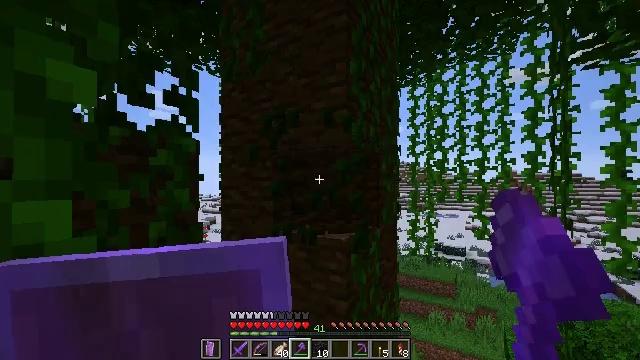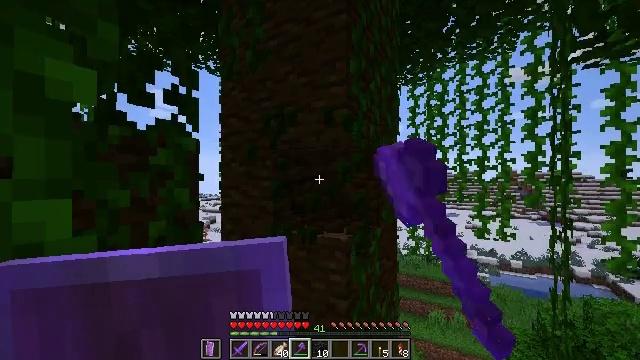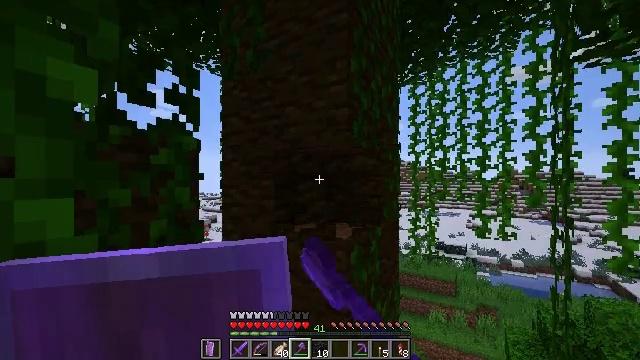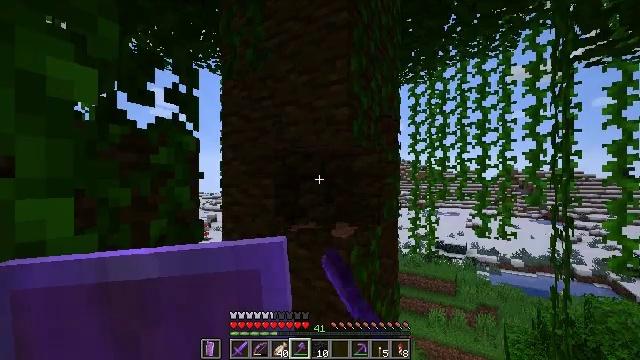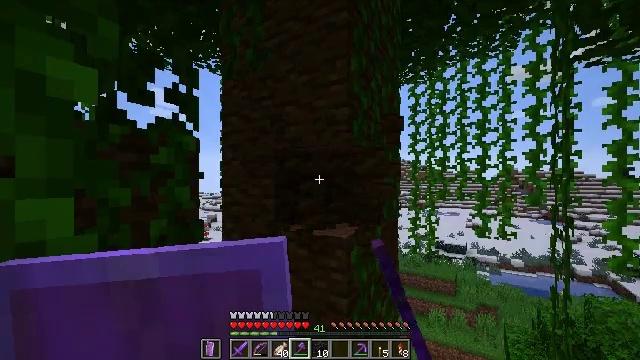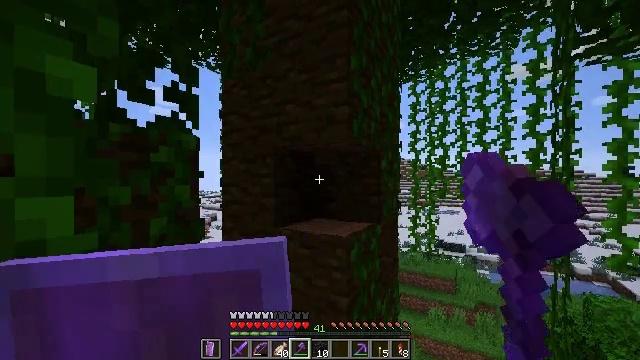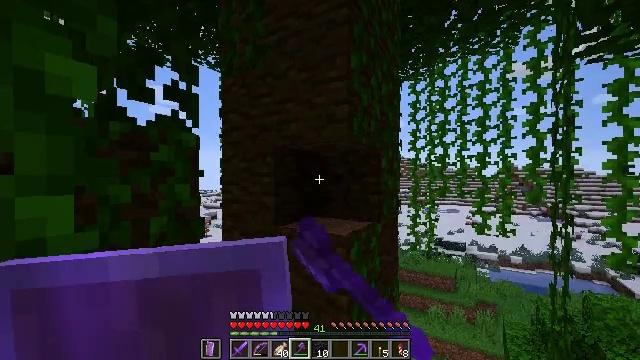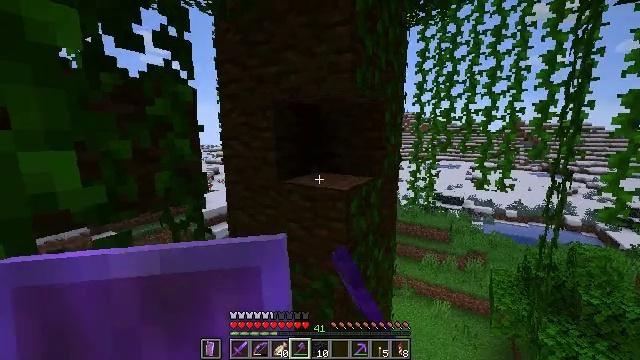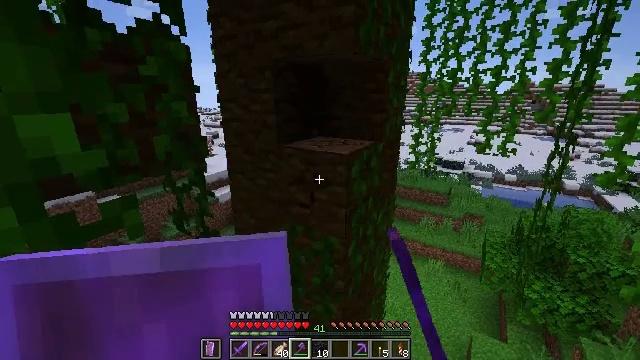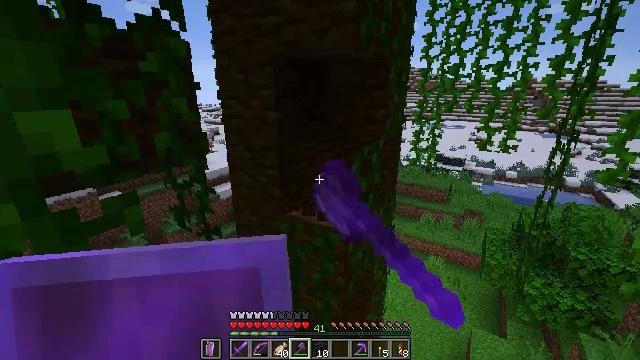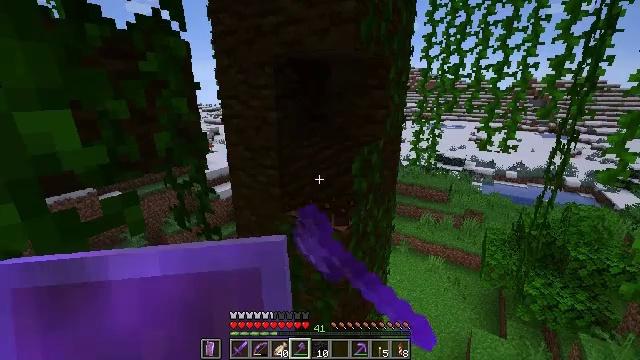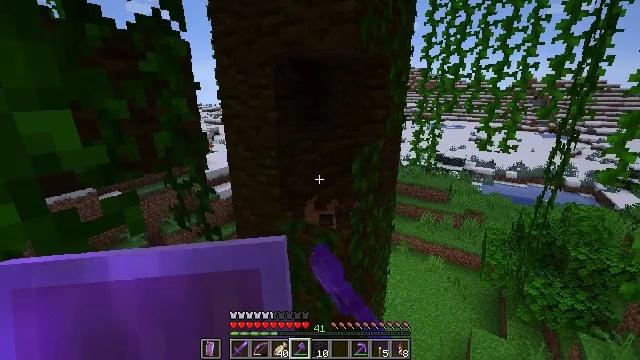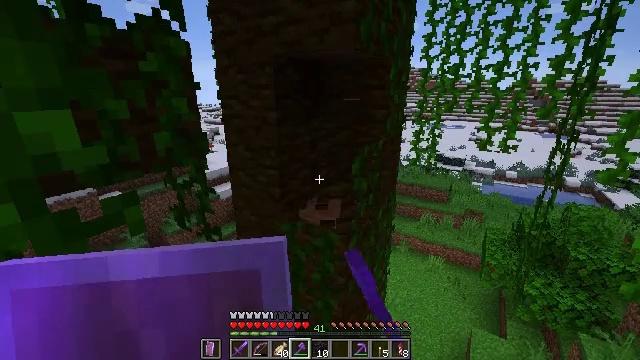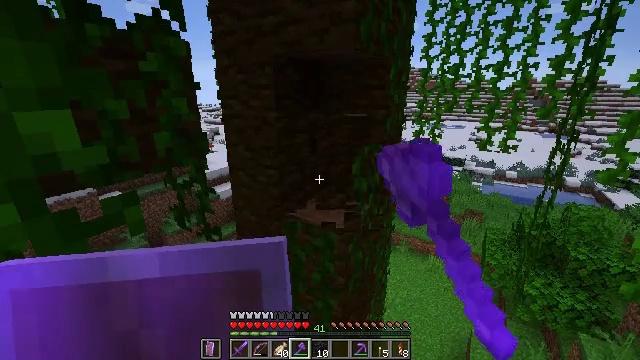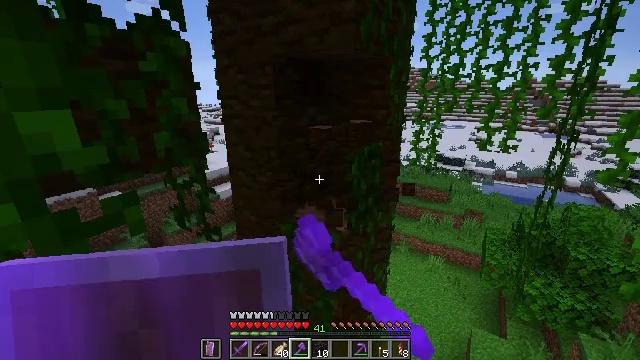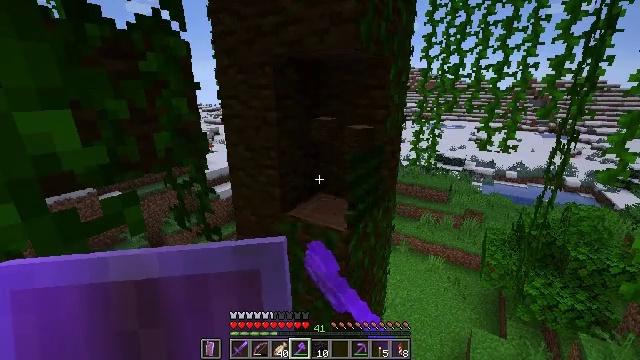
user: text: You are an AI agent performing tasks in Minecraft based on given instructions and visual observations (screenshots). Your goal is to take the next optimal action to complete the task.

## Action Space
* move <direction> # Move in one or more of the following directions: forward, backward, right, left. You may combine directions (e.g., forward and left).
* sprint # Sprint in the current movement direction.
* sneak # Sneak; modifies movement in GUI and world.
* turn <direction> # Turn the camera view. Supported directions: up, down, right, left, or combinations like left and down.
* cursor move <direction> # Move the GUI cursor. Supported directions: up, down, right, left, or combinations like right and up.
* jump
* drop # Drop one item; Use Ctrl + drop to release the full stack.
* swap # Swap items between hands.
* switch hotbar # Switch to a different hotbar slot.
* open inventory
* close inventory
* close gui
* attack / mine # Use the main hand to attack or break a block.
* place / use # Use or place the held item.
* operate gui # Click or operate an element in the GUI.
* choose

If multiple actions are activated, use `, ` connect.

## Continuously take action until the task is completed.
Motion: motion action
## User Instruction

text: Harvest the jungle log from the tree trunk.
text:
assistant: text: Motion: attack / mine
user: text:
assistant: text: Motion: attack / mine
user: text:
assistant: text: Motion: attack / mine
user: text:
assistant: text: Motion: attack / mine
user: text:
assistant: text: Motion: attack / mine
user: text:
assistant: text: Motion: attack / mine
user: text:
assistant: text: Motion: turn down, attack / mine
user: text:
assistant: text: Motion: turn down, attack / mine
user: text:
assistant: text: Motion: attack / mine
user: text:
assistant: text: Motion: attack / mine
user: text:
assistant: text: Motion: attack / mine
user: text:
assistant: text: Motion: attack / mine
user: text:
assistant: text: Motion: attack / mine
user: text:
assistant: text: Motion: attack / mine
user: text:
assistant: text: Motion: attack / mine
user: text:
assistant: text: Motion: attack / mine
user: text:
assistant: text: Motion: turn left and up, attack / mine
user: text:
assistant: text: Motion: turn left and up, attack / mine
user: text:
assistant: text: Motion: turn left and up, attack / mine
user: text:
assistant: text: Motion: turn left and up, attack / mine
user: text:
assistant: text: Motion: turn up, attack / mine
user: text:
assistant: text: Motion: turn up, attack / mine
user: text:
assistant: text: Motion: attack / mine
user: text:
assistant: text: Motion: attack / mine
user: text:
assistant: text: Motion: attack / mine
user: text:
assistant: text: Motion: turn right, attack / mine
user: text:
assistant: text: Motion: turn right, attack / mine
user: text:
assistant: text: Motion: turn right and up, attack / mine
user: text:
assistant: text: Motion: turn up, attack / mine
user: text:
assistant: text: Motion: turn up, attack / mine